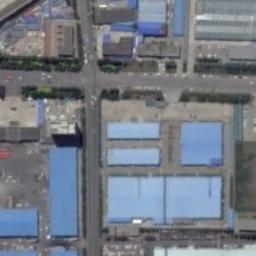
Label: industrial_area